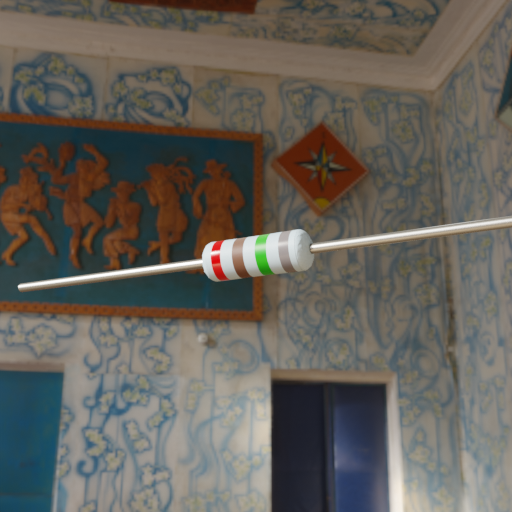
Resistor colour bands (in order): red, brown, green, gray